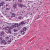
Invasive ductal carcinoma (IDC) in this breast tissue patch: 0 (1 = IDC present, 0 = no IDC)